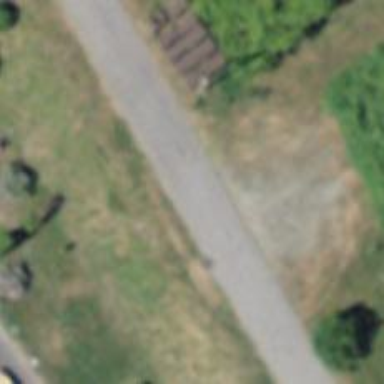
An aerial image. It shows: Abandoned railway running alongside residential road with asphalt surface.